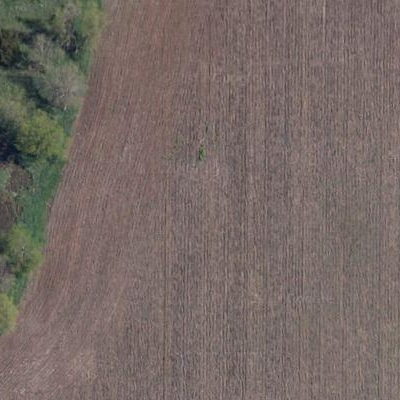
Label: bField